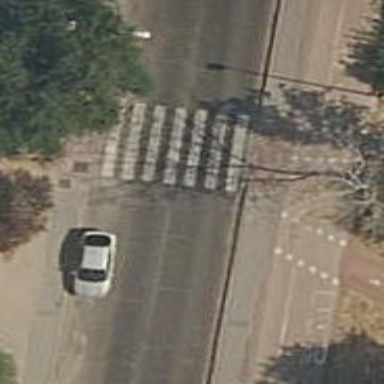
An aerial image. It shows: Uncontrolled crossing on the road.